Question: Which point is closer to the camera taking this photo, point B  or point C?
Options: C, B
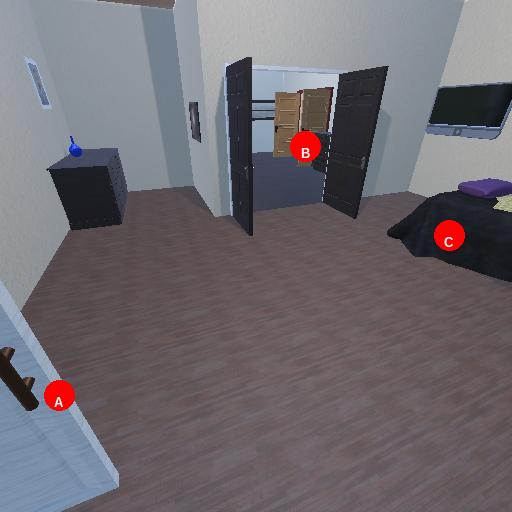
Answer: C